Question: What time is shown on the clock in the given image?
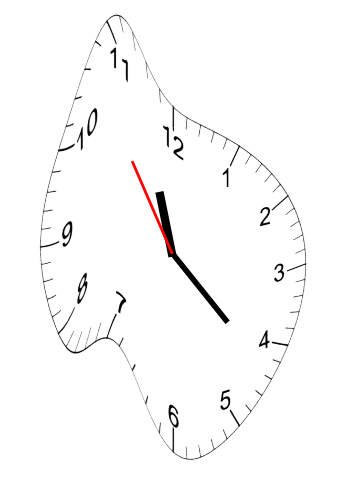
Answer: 11:21:54